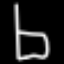
Label: chair